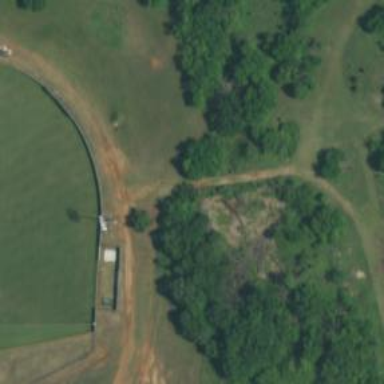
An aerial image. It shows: Disc golf basket.